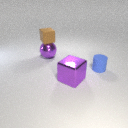
small brown rubber cube above large purple metal sphere